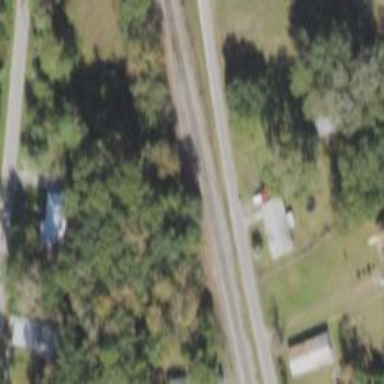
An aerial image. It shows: Railway siding for service.